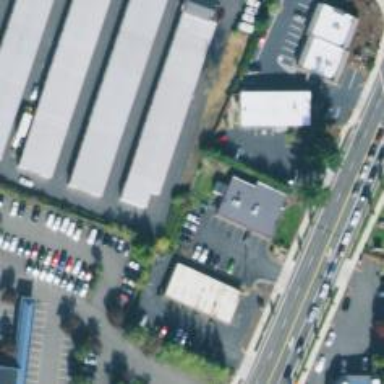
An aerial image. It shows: Veterinary facility.